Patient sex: F
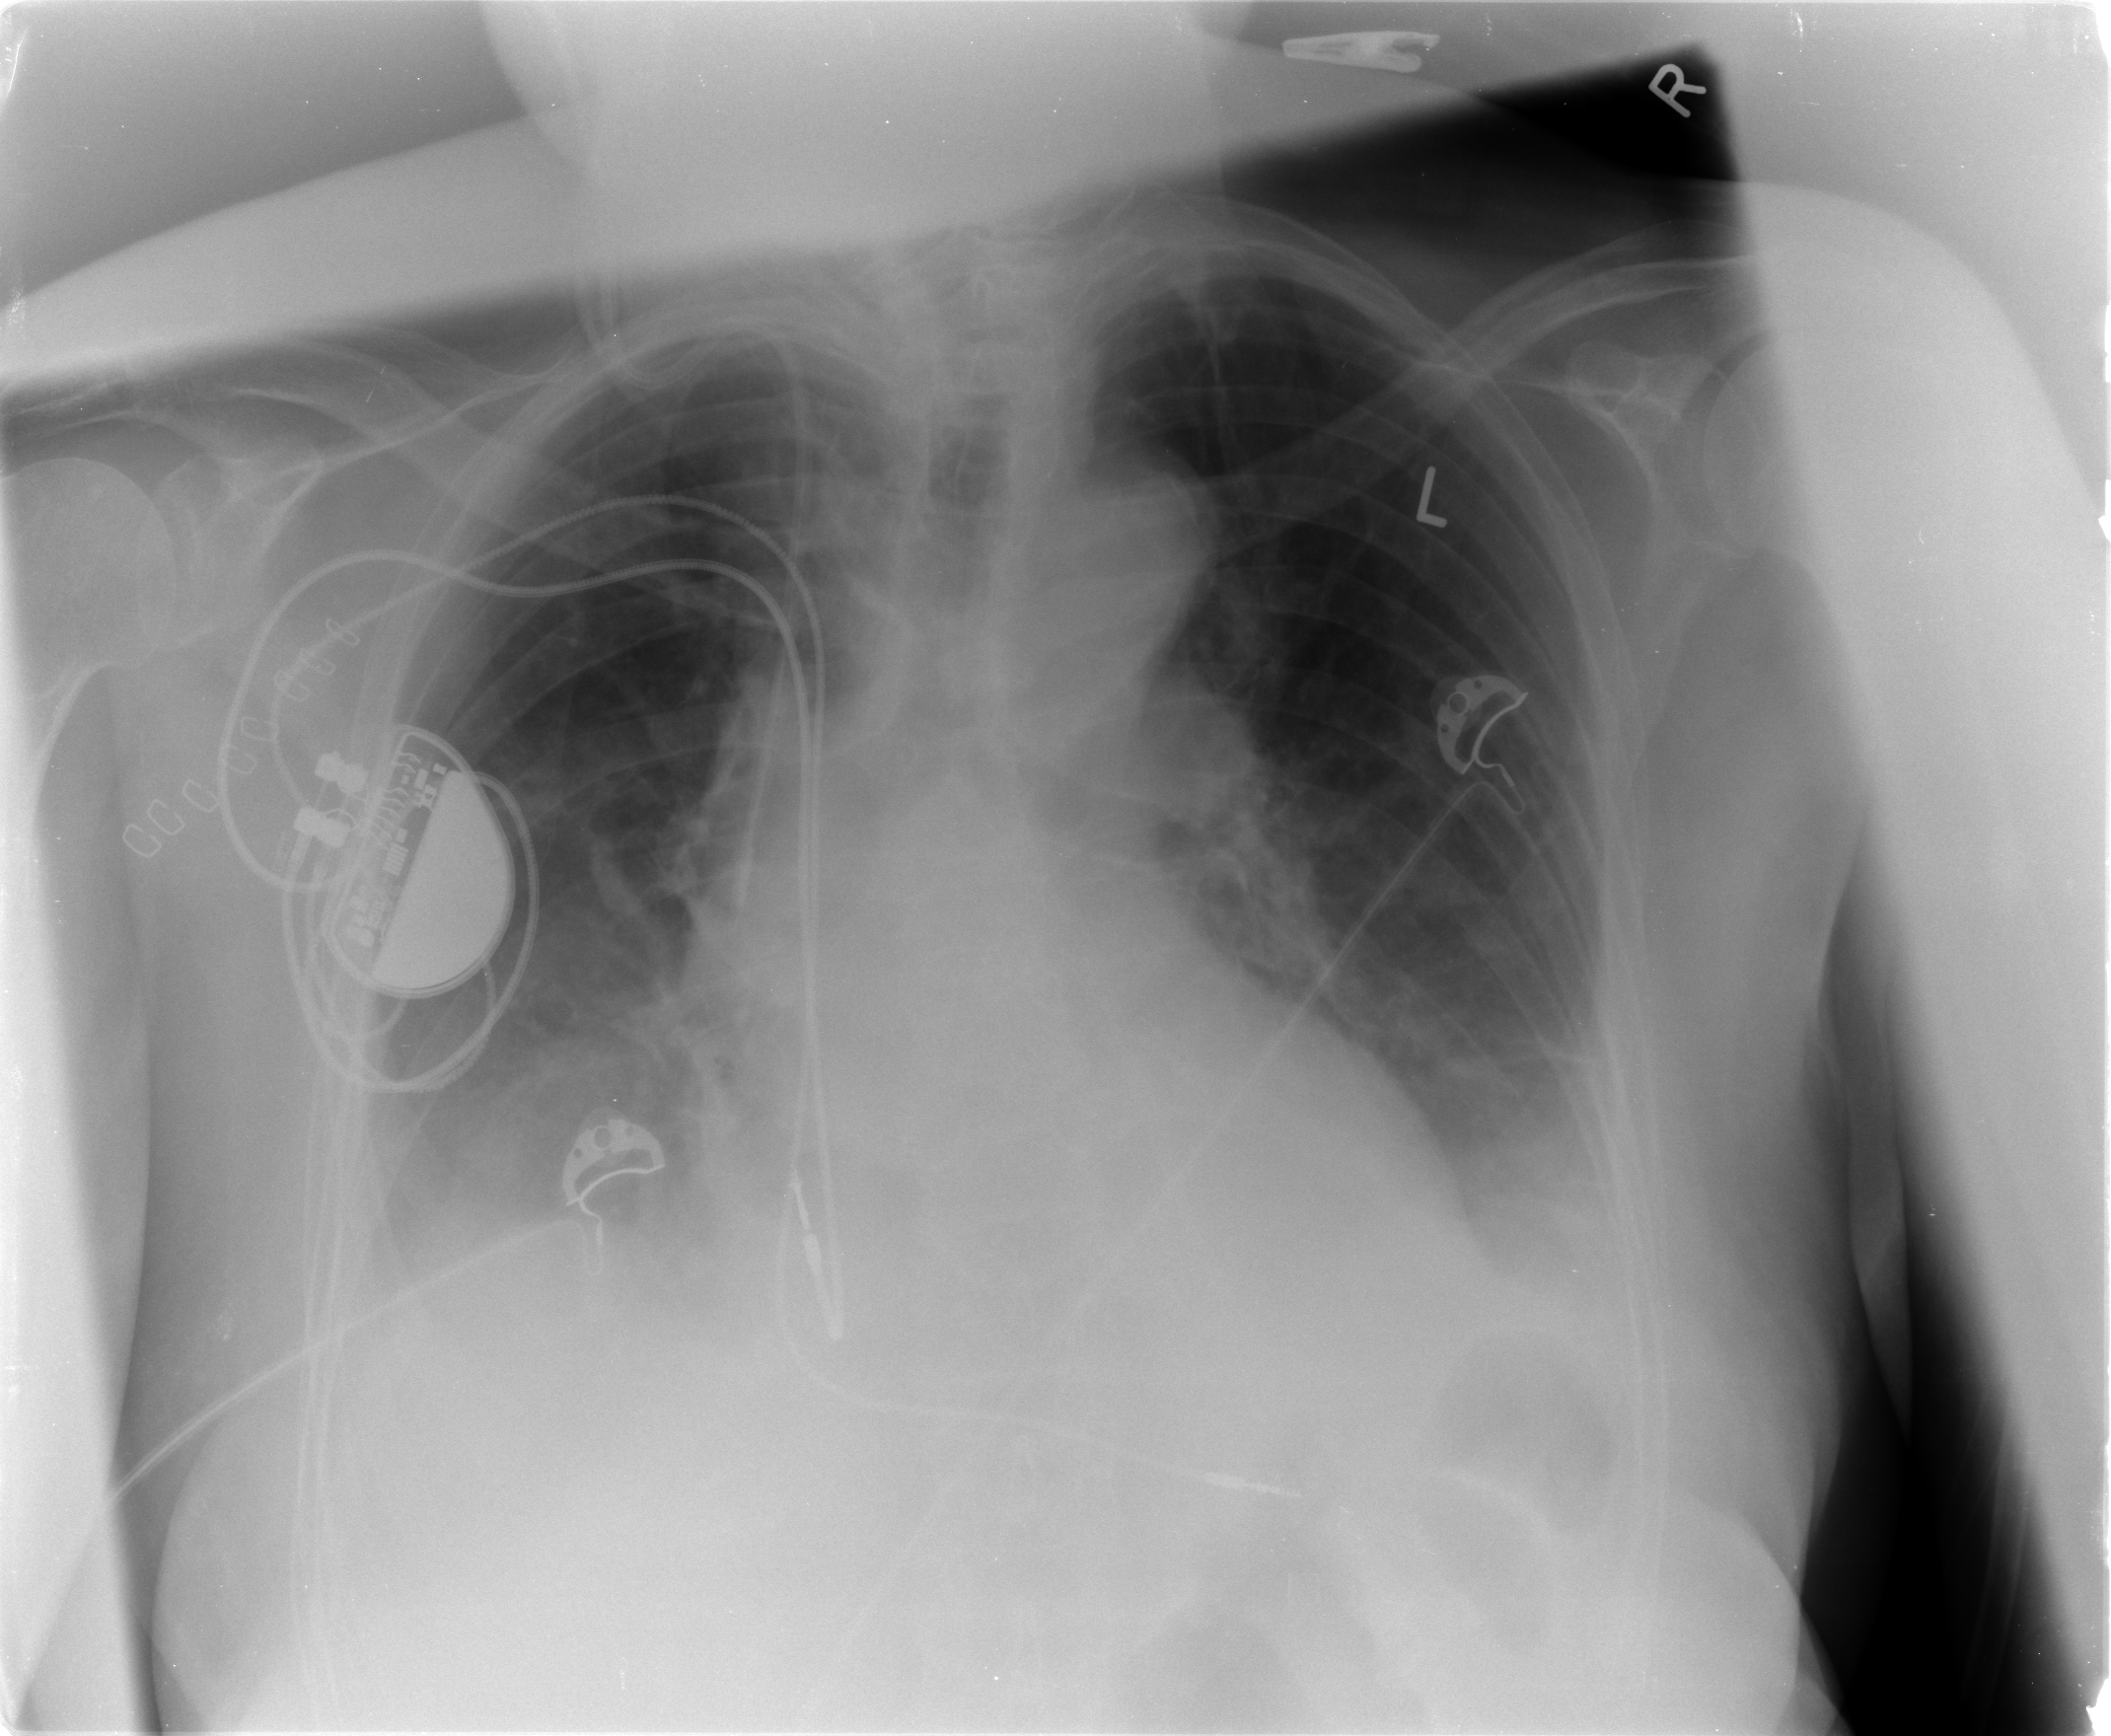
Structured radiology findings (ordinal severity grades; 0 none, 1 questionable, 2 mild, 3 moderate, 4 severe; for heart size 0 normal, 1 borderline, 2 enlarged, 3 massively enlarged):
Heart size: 2
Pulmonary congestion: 2
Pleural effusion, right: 3
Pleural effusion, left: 2
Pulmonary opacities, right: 0
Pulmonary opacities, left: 0
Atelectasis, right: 2
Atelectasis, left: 2